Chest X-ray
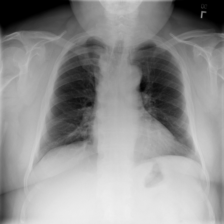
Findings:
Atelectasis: negative
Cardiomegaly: negative
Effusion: negative
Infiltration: negative
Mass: negative
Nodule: negative
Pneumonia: negative
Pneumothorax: negative
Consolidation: negative
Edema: negative
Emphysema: negative
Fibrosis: negative
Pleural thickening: negative
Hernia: negative